Question: What is the value of this measurement?
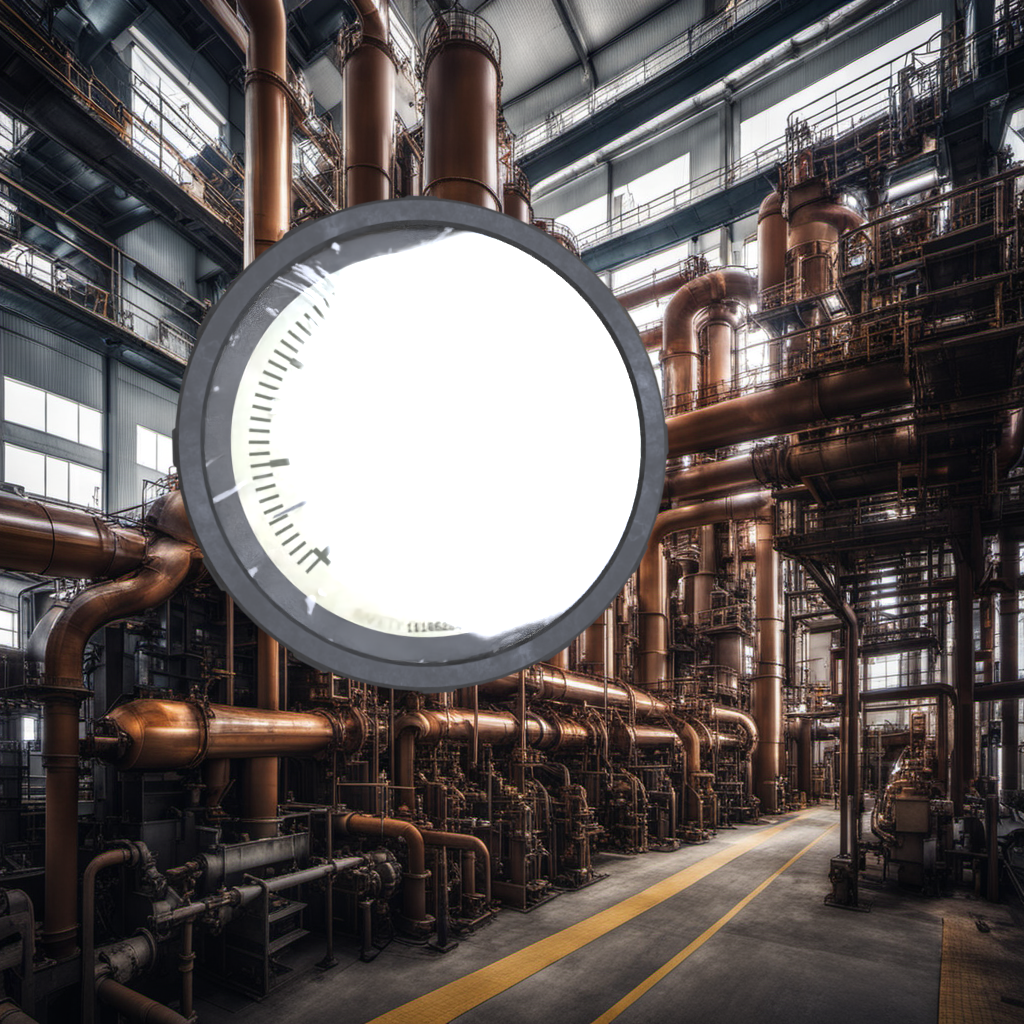
Answer: The result is -0.38
Question: What is the range of the measurement shown in the image?
Answer: The range is from -1 to 7
Question: What is the minimum and maximum reading range of the measurement in the image?
Answer: The minimum value is -1 and the maximum value is 7